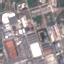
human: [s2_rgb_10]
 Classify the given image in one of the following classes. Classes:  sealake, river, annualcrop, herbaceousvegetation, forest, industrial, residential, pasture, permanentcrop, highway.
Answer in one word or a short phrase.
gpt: Industrial